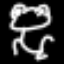
Label: frog